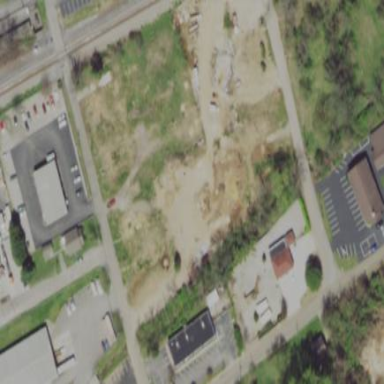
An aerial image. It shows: Brownfield site.